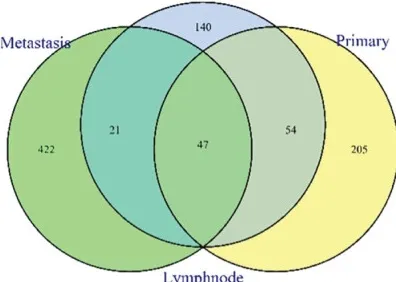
Whole exome sequencing (WES) of tumor samples from primary lesion, regional lymph nodes and peritoneal metastatic lesions. (A) 3-way Venn Diagram showed the mutational overlaps in the three samples. There were 47 common mutations in the three samples, while another 21 common mutations between lymph node and metastatic site, and another 54 common mutations between lymph node and primary site.
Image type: chart (chart)